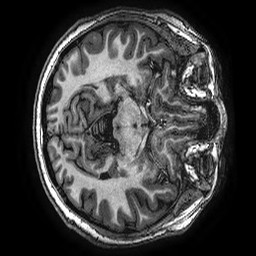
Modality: T1w
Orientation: axial
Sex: female
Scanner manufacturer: ge
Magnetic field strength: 3 T
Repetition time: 0.00766 s
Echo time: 0.003476 s